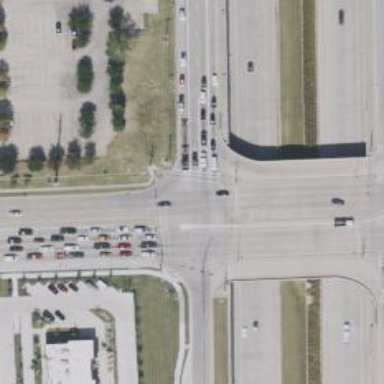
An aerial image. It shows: Secondary link road.